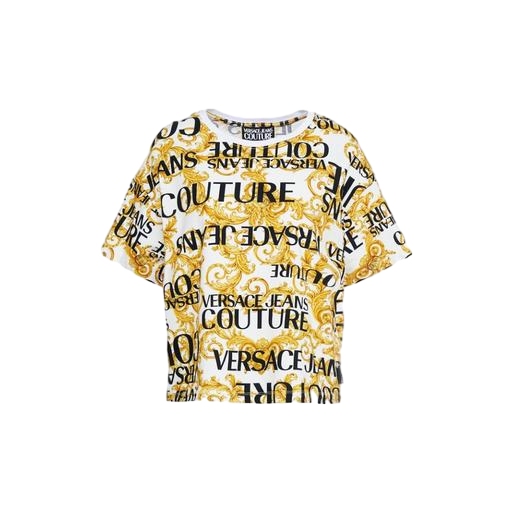
t-shirt venture print, multicolor women’s white large t-shirt, white couture print t-shirt, white background